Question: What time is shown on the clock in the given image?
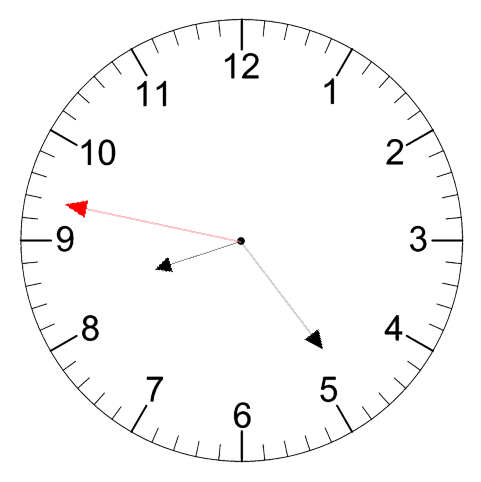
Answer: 08:23:47